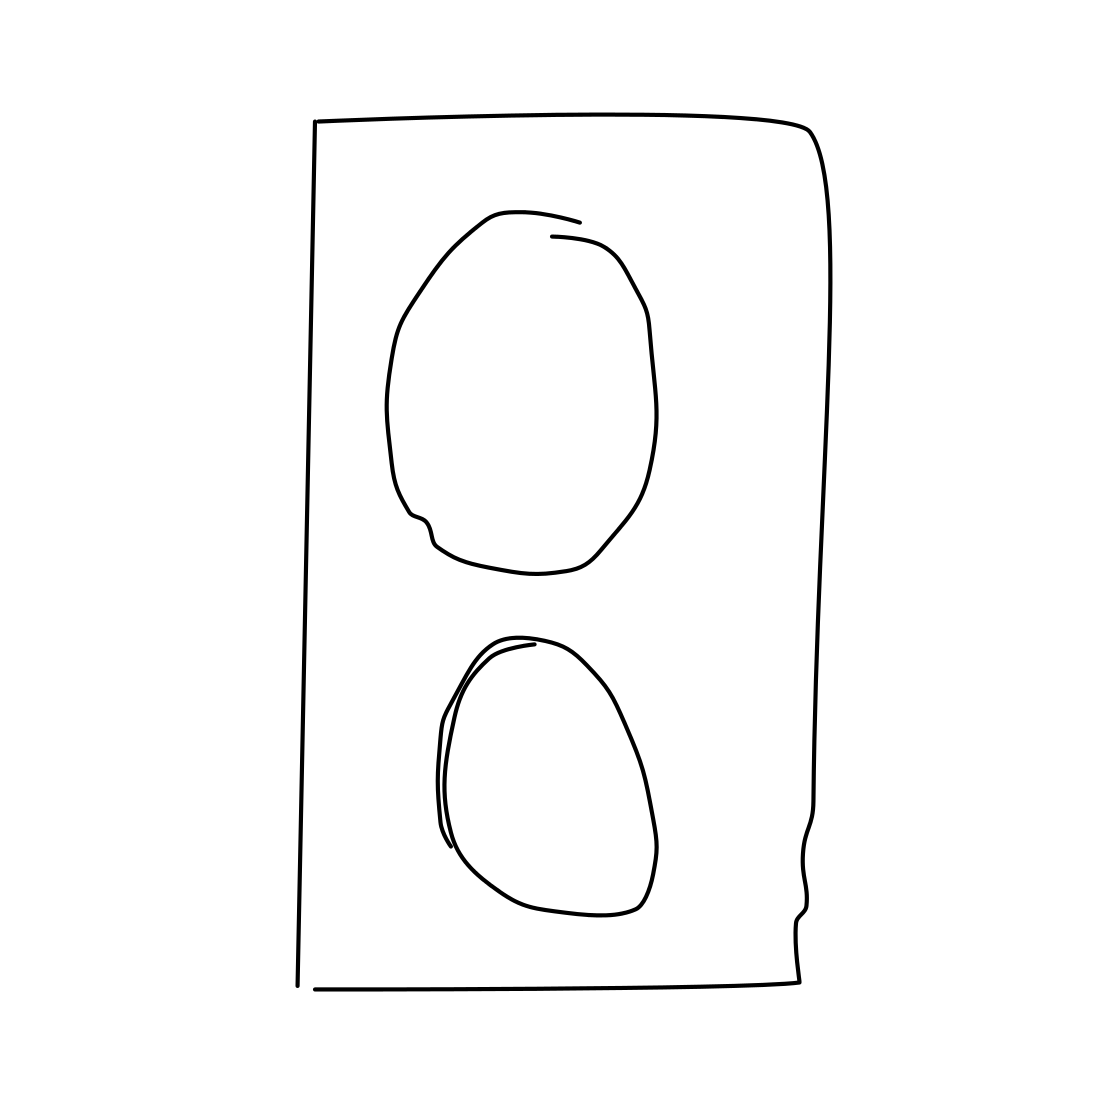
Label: loudspeaker